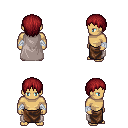
a pixel art fantasy rpg character, male body template, human, tanned skin, gray cape, robe skirt, brunette plain hairstyle, white cloth bandages, four views (front, back, left, right), 2x2 character sprite sheet, small pixel art, hard edges, no anti-aliasing